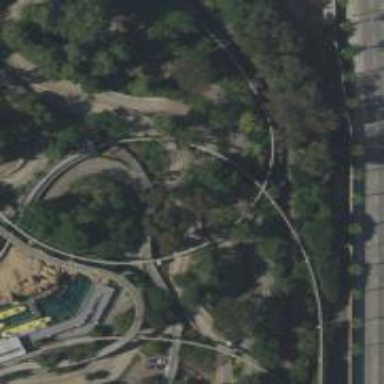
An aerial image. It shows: Monorail bridge.